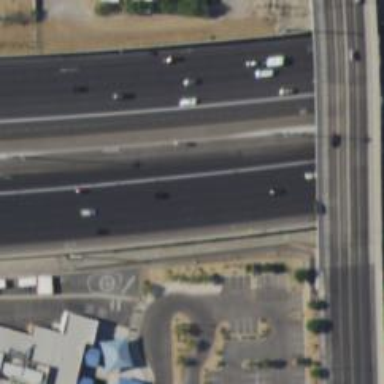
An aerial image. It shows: Asphalt motorway.